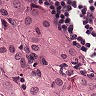
Metastatic tissue present: yes